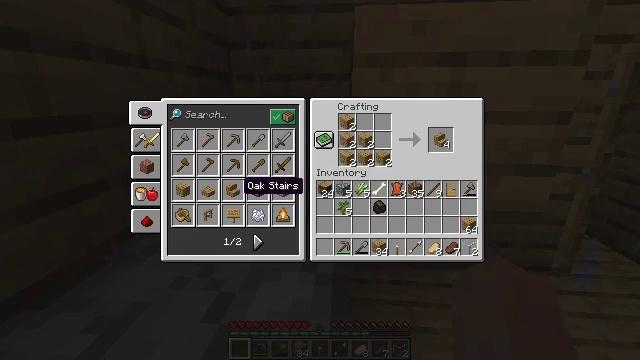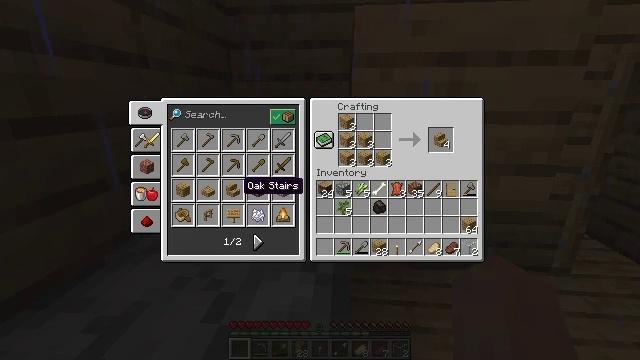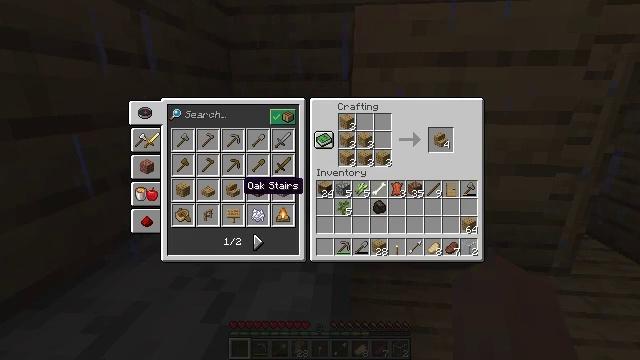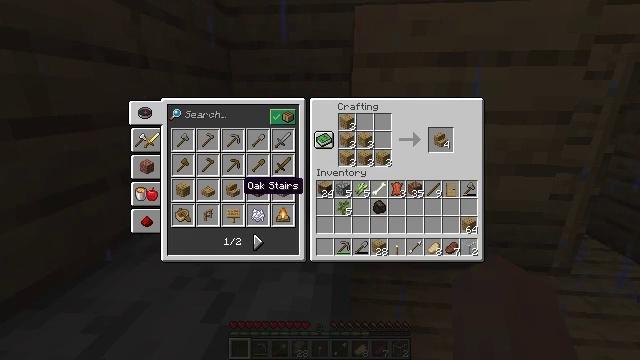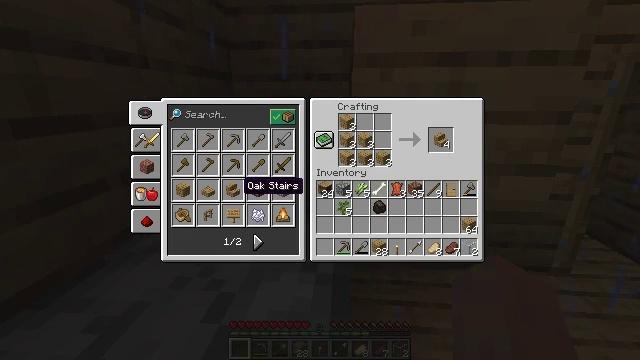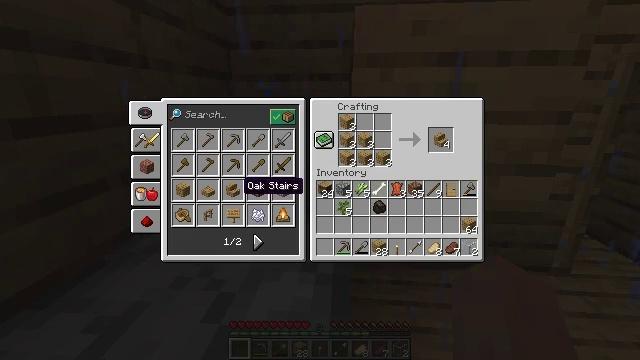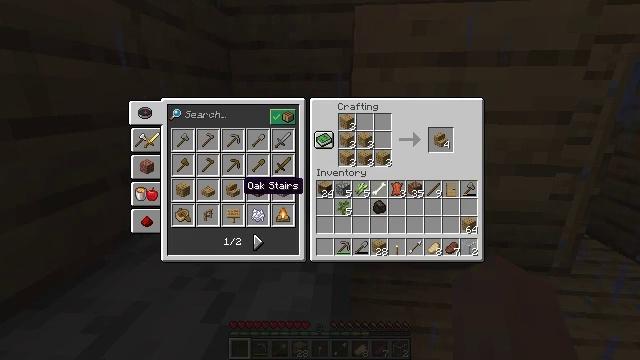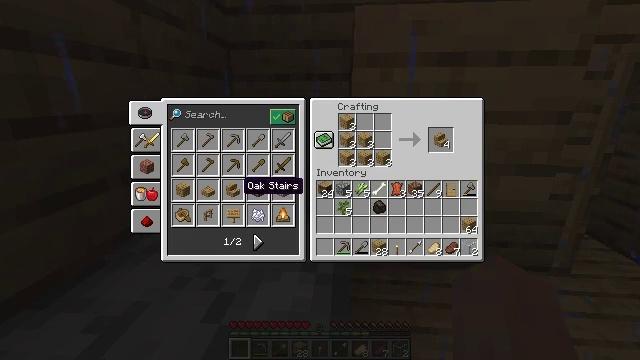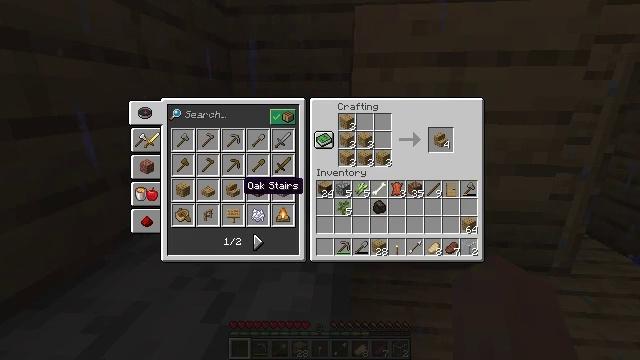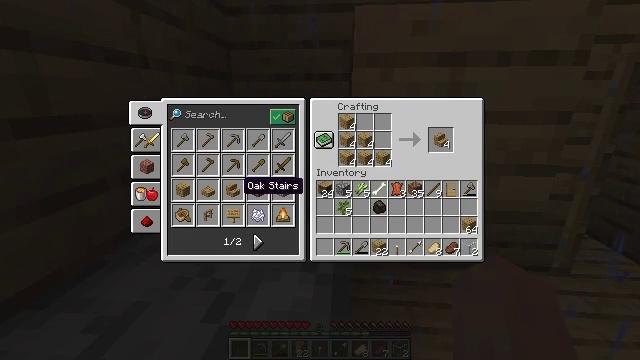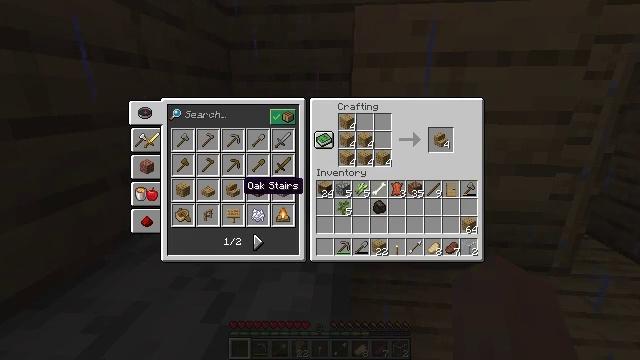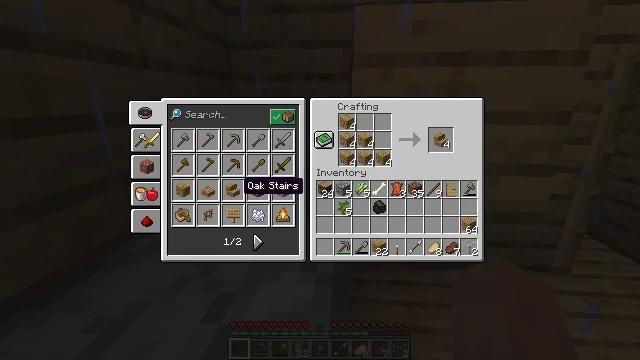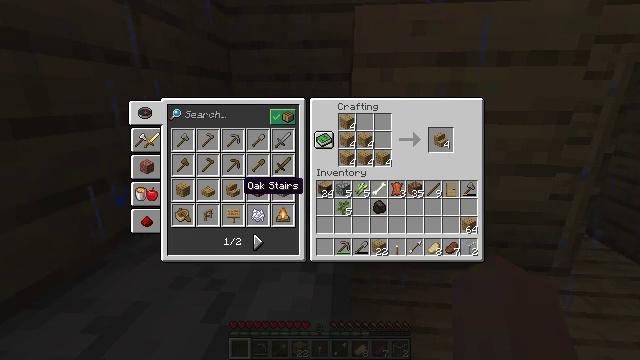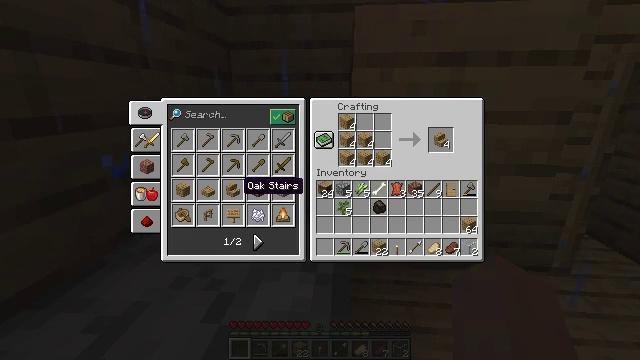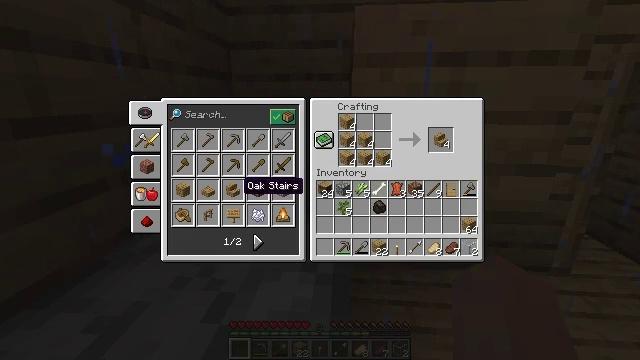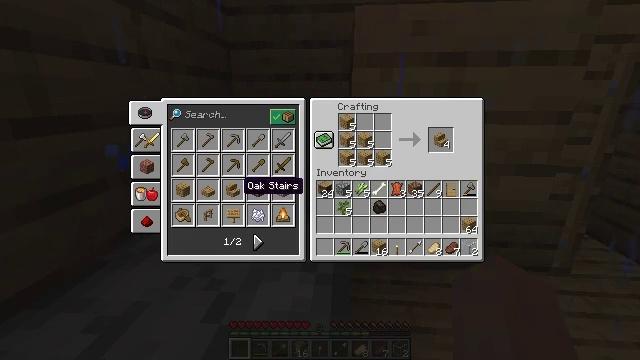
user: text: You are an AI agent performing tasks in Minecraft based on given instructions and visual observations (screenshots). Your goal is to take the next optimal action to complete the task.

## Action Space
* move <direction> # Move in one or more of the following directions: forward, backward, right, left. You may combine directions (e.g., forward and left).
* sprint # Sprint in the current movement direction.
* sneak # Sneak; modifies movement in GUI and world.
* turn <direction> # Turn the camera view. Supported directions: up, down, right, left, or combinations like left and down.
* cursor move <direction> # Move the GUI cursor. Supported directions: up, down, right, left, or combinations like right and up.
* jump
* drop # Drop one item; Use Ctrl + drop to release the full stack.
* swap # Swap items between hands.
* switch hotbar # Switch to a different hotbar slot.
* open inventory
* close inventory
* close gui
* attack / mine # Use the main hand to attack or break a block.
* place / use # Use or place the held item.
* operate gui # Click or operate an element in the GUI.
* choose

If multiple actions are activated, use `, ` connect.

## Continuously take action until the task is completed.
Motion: motion action
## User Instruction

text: Get oak stairs from the crafting table.
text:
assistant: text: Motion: operate gui
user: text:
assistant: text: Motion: no_op
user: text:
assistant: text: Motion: operate gui
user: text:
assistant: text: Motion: operate gui
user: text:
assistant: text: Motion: no_op
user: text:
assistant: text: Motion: no_op
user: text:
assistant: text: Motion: no_op
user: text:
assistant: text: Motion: no_op
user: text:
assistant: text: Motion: operate gui
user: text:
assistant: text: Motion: operate gui
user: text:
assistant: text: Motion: operate gui
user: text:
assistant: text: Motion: no_op
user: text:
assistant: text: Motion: no_op
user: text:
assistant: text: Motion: no_op
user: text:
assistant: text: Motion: operate gui
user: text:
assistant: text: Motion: operate gui
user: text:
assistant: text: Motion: operate gui
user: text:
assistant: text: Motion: no_op
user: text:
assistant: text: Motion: cursor move right
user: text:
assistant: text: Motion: cursor move right and up
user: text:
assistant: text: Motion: cursor move right and up
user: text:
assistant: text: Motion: sneak, cursor move right and up
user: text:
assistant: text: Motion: sneak
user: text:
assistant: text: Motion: sneak
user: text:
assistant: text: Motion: sneak, cursor move right
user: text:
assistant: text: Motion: sneak
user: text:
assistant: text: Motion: sneak, operate gui
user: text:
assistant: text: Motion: sneak, operate gui
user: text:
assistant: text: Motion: sneak, operate gui
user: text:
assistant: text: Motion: sneak, cursor move down